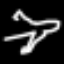
Label: airplane